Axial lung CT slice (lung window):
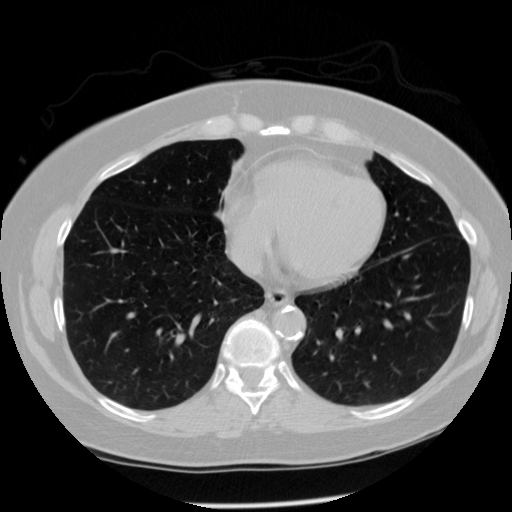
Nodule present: no